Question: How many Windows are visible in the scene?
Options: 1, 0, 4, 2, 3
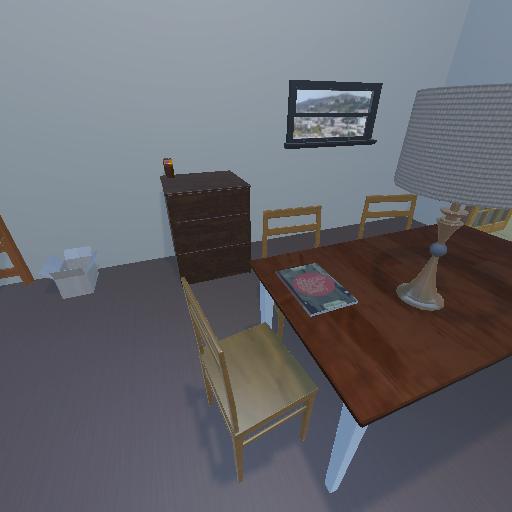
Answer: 1